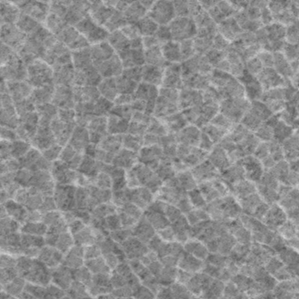
Label: frost